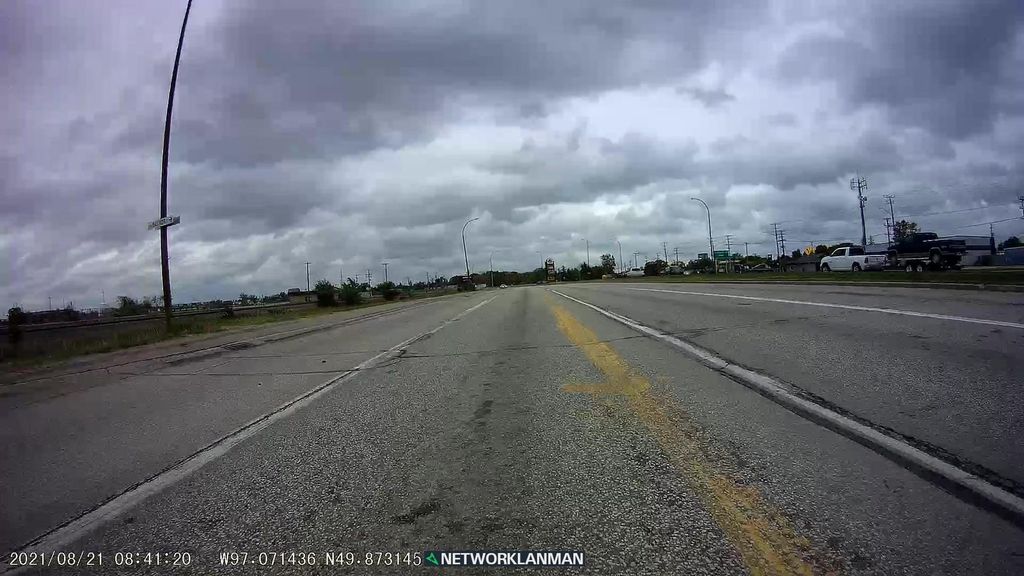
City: winnipeg